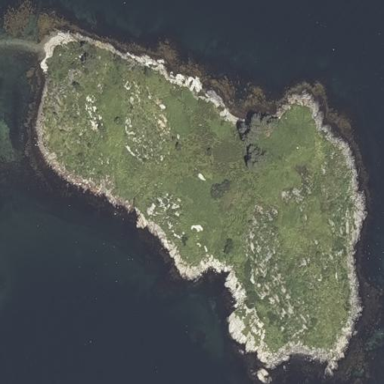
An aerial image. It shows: Islet along the coastline.